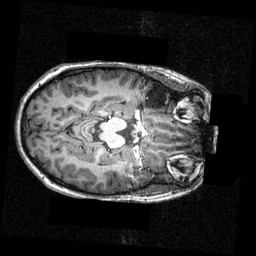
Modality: T1w
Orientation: axial
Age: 16
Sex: female
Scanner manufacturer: siemens
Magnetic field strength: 3.951 T
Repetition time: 1.5 s
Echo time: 0.00335 s